Question: I have in my settings bundle of my application two text fields , where the user can give latitude and longitude values.
The bundle settings look like this :

As you see the values (43.46 and -3.81) are left aligned.
Is there a way to right align them so it looks better?
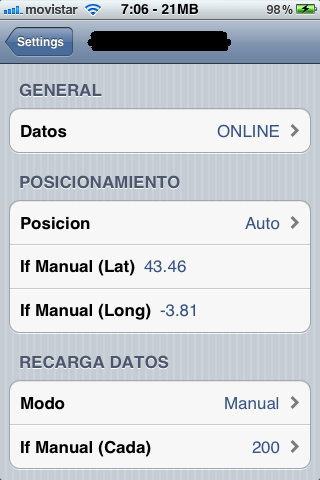
Answer: It seems the only answer to this question is to add spaces on the title of the text field , till your values move to the left side.
Is not very delicate , but looks better than this.